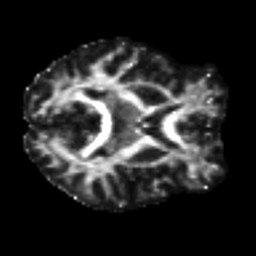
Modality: FA
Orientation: axial
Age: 30
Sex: female
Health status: healthy
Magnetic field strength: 3 T
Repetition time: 8.4 s
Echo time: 0.0926 s